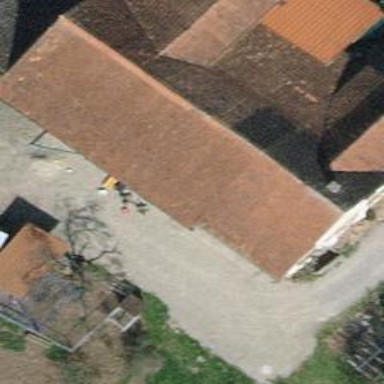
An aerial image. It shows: Building with tiled roof.